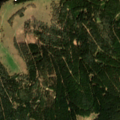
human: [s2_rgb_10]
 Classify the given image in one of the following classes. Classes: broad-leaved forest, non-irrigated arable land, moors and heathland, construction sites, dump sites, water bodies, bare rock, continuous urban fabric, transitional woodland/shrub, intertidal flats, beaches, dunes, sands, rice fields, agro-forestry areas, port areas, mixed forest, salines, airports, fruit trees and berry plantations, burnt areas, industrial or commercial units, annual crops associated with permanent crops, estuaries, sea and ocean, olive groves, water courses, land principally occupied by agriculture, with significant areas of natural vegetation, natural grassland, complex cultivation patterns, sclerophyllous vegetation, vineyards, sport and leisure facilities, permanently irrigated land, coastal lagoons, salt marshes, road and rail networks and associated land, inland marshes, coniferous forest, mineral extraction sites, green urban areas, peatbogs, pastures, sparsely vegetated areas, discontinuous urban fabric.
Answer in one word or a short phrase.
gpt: coniferous forest, natural grassland